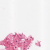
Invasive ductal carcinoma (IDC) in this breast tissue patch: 0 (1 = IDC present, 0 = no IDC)